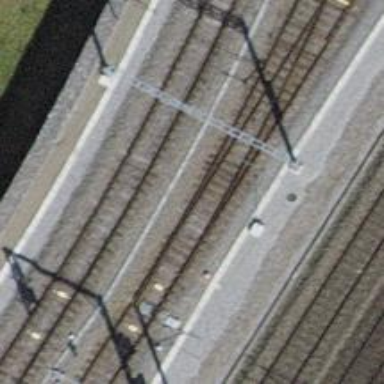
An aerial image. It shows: Rail yard with electrified contact lines for railway operations.